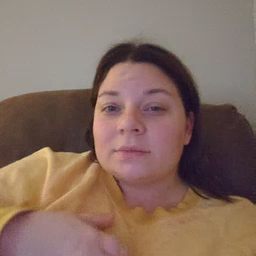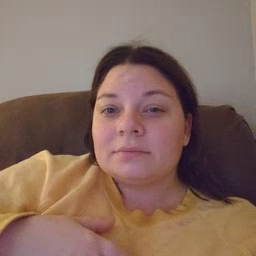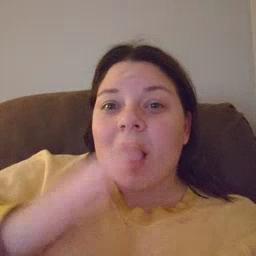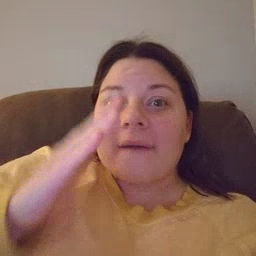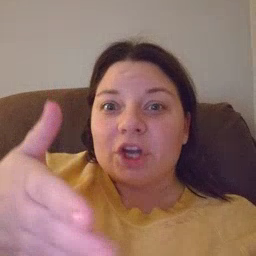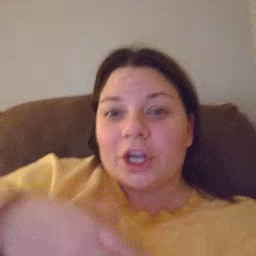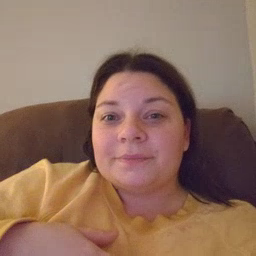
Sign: after